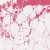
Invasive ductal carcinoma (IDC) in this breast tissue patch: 0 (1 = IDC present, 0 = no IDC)